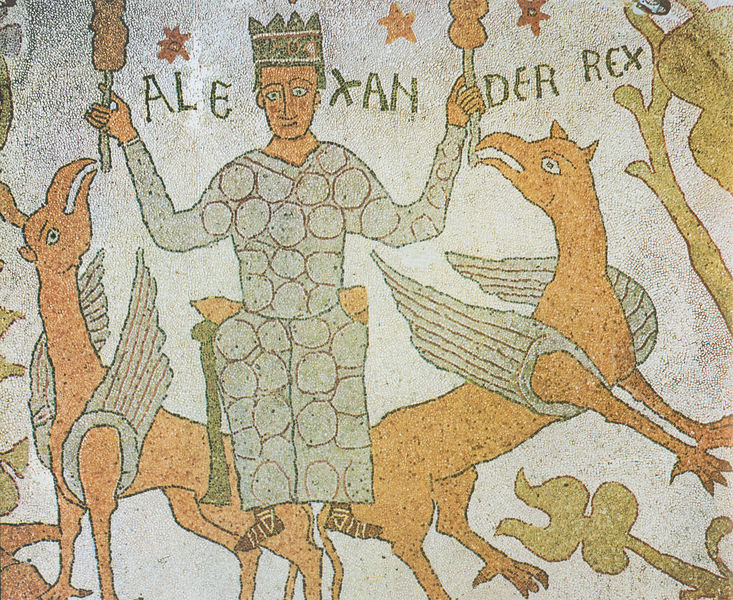
Titel: Fußbodenmosaik in der Kathedrale Otranto
Standort: Otranto, Kathedrale (EU - I - Apulien - LECCE)
Schlagwörter: baum, flügel, mann, umhang, grün, grau, kleid, orange, stuhl, zeichnung, rot, tiere, beige, augen, gesicht, mensch, stein, stamm, gewand, gold, mantel, krone, fliegen, schnabel, schuhe, könig, detail, sandalen, fleisch, sterne, greifen, kreise, krallen, mosaik, löwen, fabelwesen, greif, fresko, zepter, klauen, san marco, byzanz, alexander, fabeltiere, greife, alexander der große, rex, intasien, fleisc, fantasietiere